Interaction volume radius: 10 \u00c5
Interaction volume height: 10 \u00c5
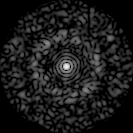
Disorder parameter: 0.8461